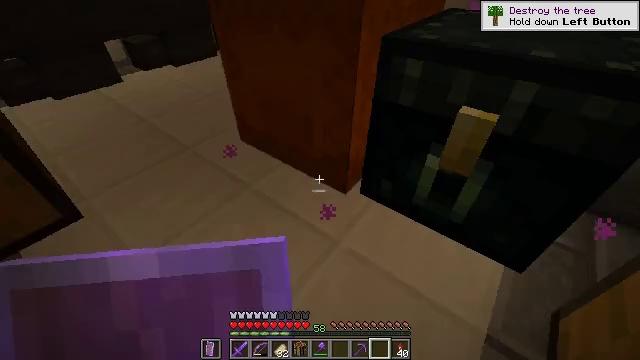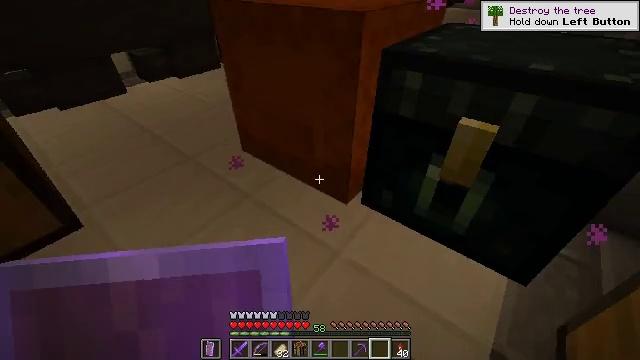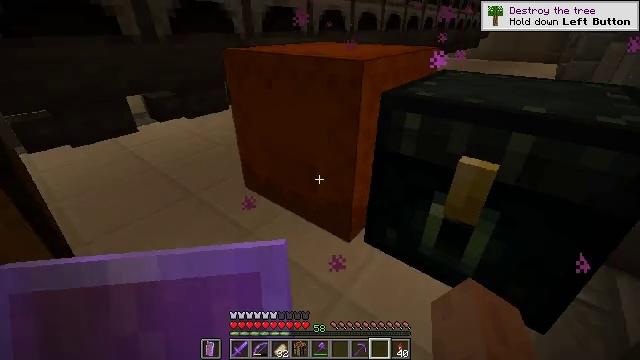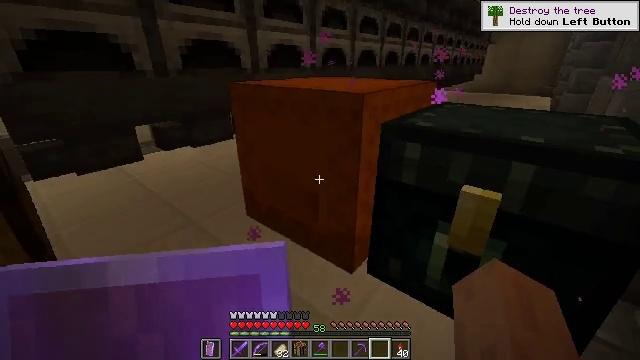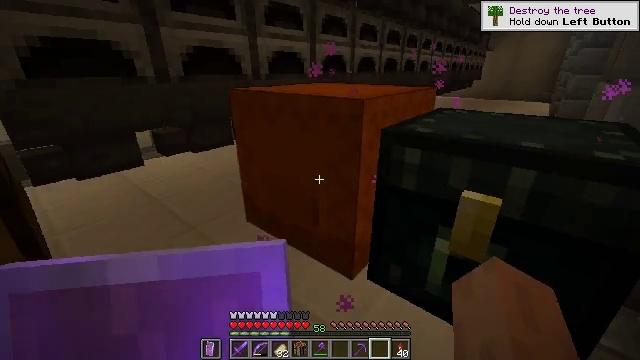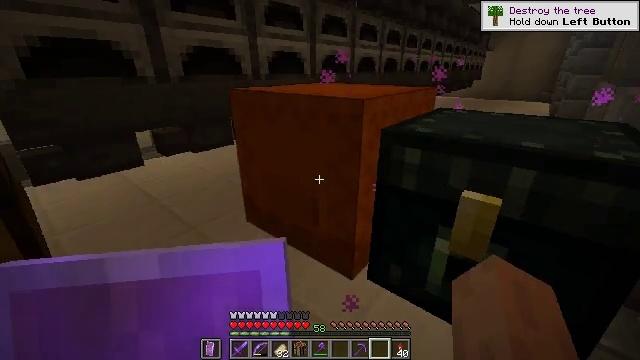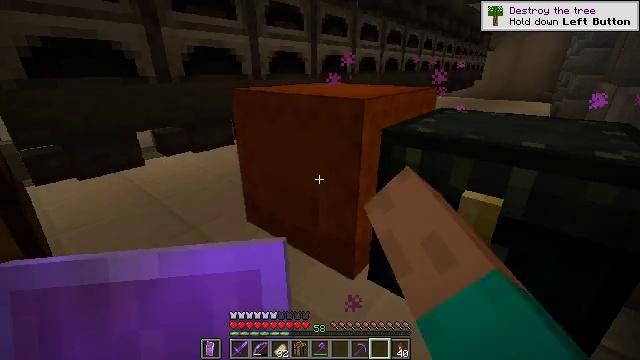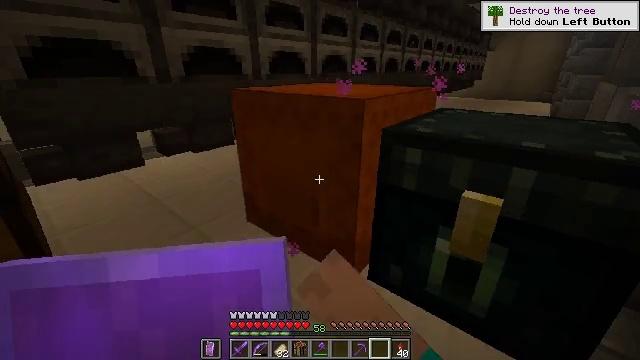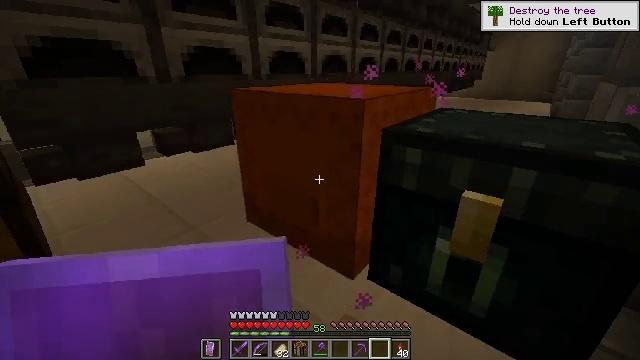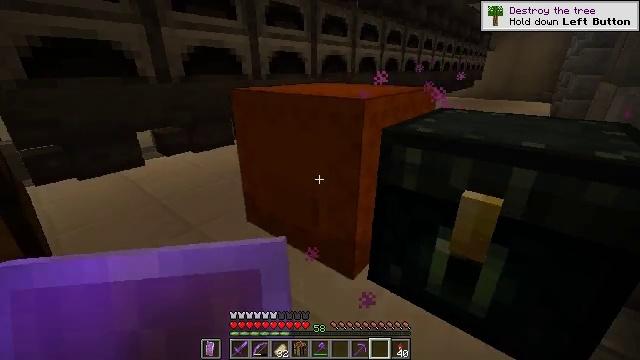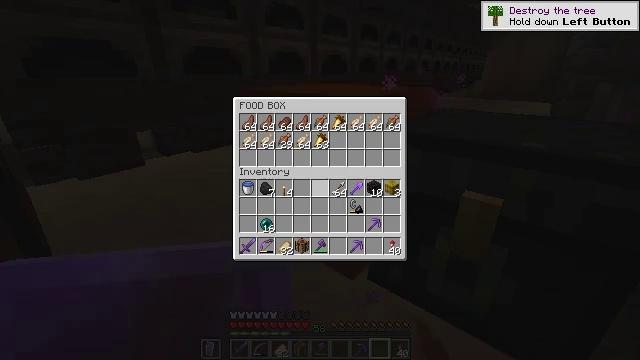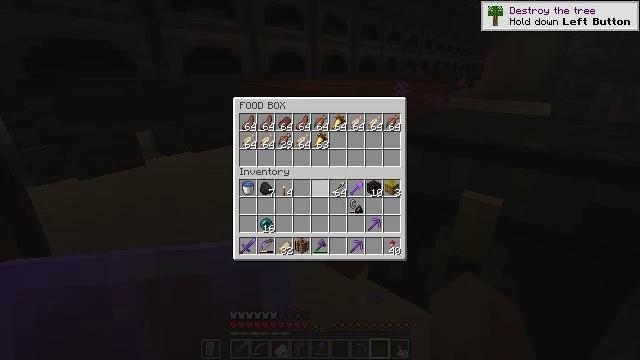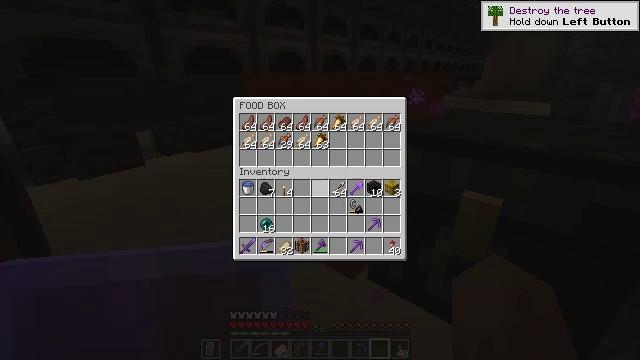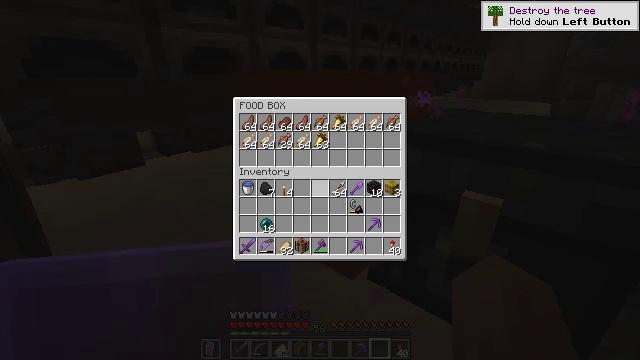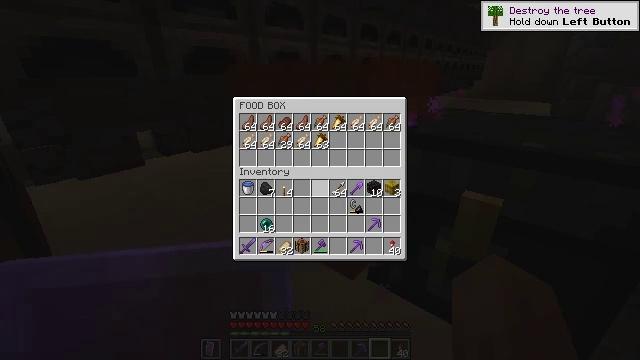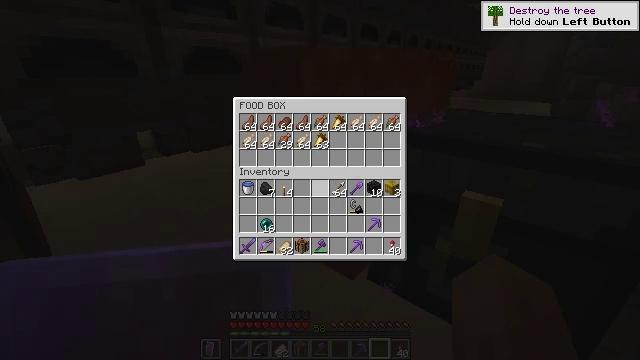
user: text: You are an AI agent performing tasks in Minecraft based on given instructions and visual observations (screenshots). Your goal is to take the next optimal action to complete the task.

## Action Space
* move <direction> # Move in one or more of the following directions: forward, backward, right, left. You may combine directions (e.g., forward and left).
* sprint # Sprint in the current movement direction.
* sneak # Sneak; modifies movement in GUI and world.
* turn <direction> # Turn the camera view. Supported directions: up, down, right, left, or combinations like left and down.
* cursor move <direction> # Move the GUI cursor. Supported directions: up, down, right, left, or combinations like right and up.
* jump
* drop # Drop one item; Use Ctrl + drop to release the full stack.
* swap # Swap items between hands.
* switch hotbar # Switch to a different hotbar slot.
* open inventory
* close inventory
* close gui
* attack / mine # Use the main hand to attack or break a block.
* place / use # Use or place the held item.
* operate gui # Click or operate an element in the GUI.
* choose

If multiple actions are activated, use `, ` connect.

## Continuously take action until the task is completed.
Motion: motion action
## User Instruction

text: Destroy the orange shulker box to move it.
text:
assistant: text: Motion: turn up
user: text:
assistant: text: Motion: turn up
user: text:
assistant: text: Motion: turn up
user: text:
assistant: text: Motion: turn up
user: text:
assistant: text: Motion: use / place
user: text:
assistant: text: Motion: use / place
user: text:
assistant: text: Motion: use / place
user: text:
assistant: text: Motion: no_op
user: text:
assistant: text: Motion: no_op
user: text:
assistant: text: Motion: no_op
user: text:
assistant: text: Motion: no_op
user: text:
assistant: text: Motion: no_op
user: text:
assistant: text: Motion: no_op
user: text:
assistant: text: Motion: no_op
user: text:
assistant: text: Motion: no_op
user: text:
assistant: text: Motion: no_op
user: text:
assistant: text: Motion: no_op
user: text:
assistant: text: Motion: no_op
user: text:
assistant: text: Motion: no_op
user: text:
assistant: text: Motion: no_op
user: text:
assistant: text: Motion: no_op
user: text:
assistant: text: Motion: no_op
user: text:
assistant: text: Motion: no_op
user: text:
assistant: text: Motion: no_op
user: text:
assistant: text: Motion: no_op
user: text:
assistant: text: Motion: no_op
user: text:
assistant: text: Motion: no_op
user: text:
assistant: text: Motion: no_op
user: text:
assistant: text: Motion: no_op
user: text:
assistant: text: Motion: no_op